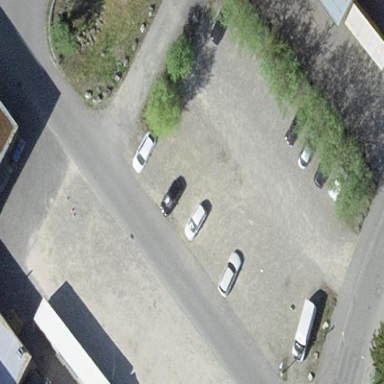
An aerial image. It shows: Parking area with surface.